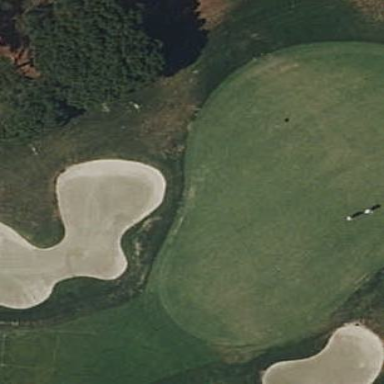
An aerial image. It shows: Green golf area with grass land use.